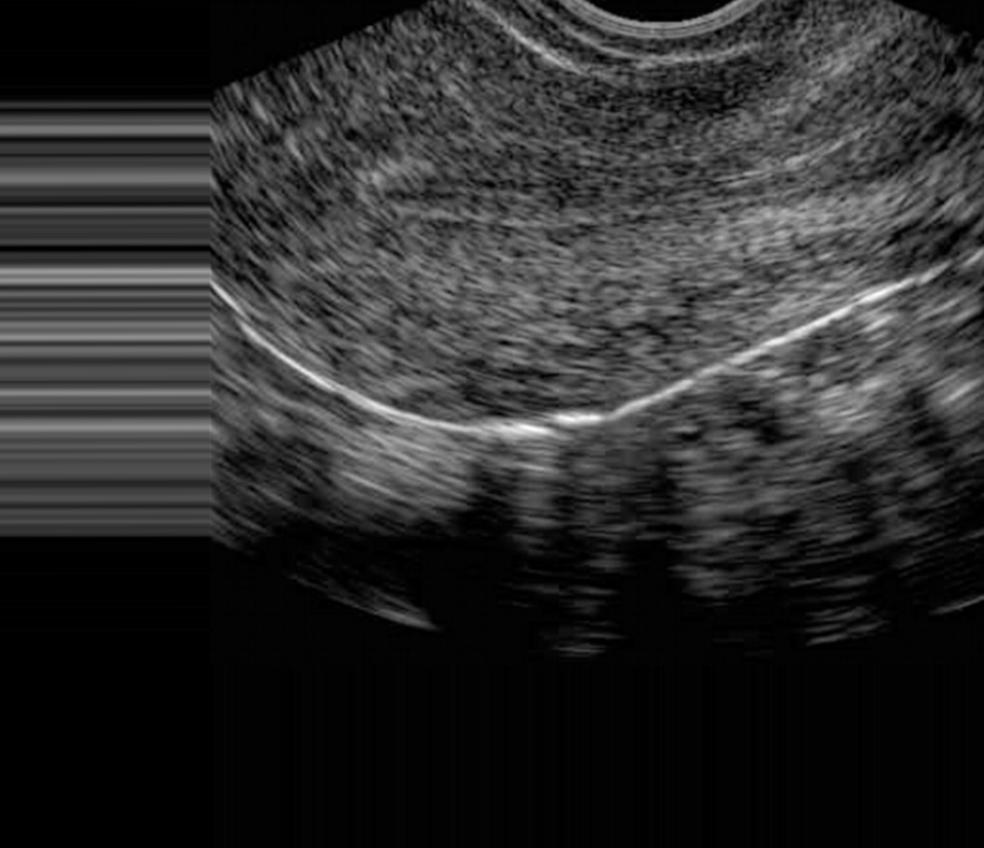
Label: notinfected